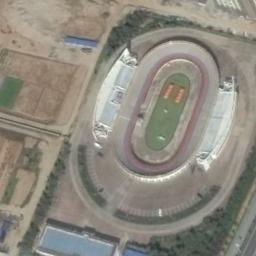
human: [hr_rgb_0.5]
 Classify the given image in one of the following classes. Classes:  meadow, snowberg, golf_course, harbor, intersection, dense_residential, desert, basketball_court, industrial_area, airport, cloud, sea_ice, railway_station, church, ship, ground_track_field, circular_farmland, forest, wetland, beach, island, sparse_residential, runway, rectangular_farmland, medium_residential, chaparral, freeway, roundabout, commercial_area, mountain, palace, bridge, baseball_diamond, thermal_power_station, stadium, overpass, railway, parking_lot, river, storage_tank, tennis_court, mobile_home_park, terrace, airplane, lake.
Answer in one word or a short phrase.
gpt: stadium